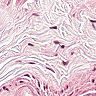
Metastatic tissue present: no